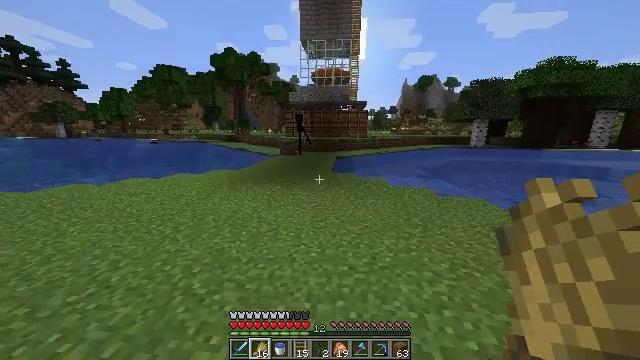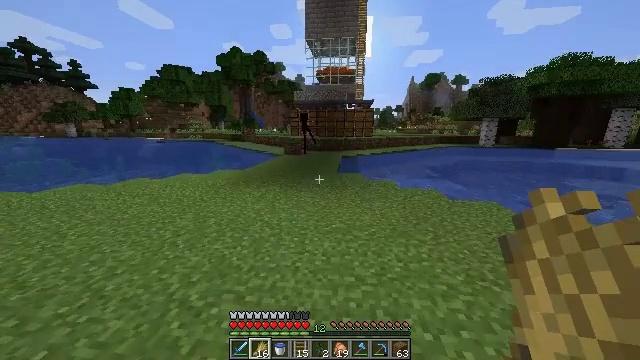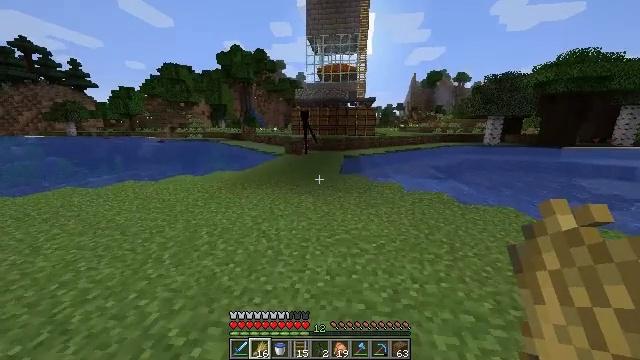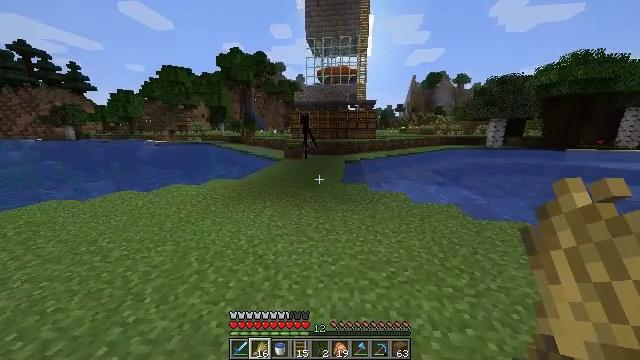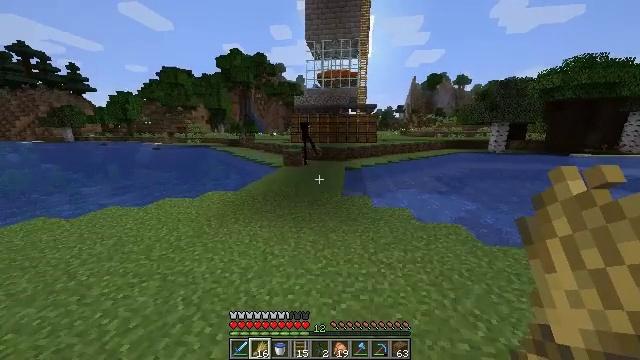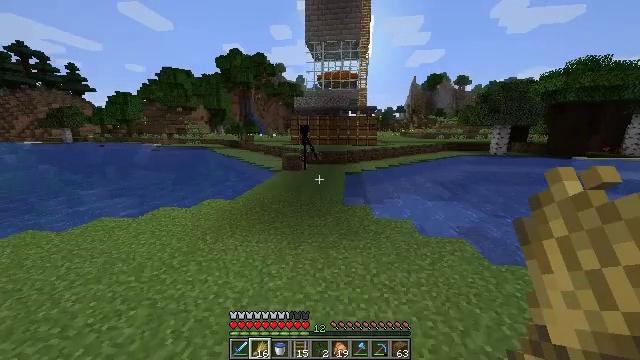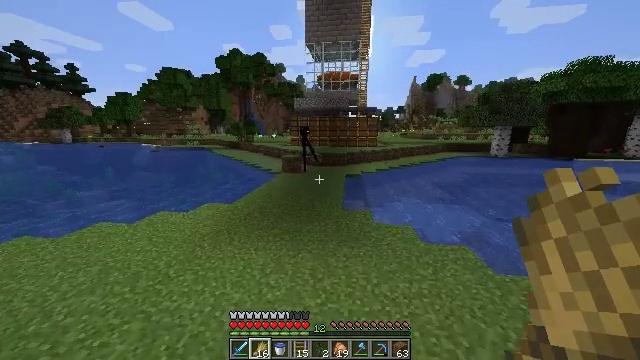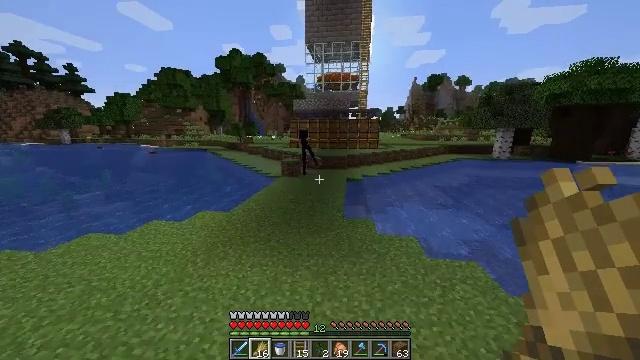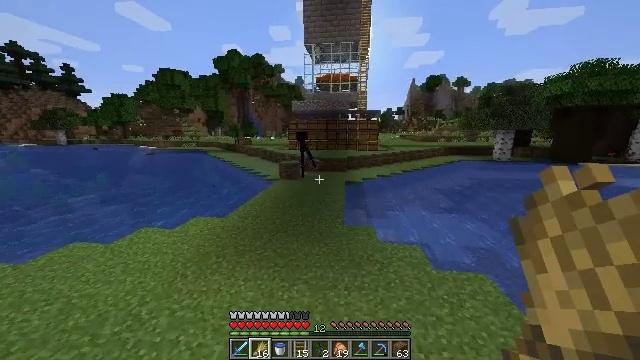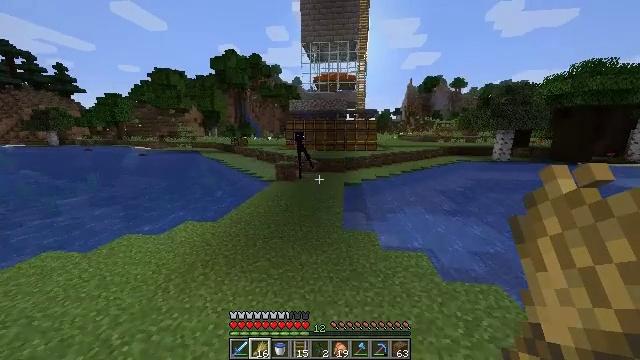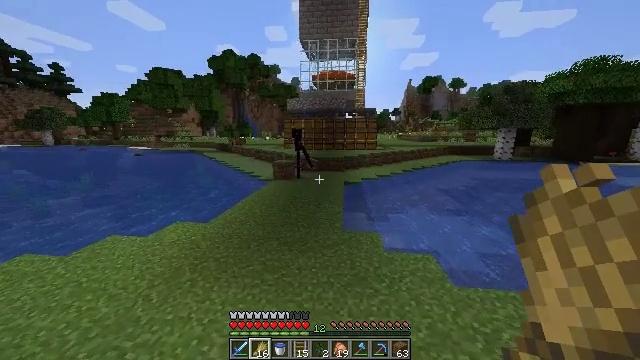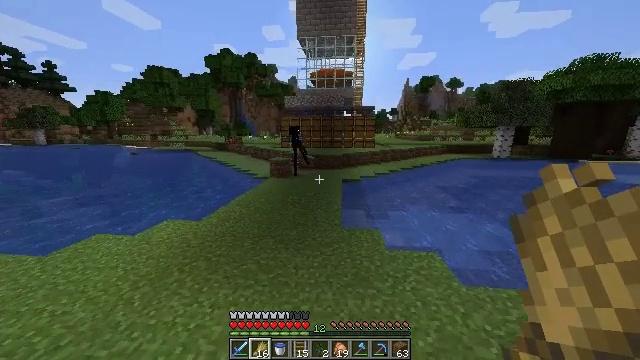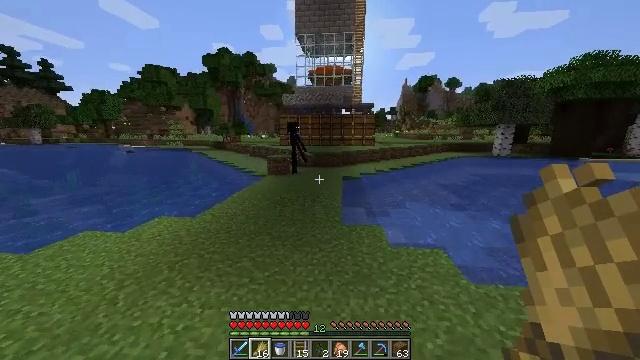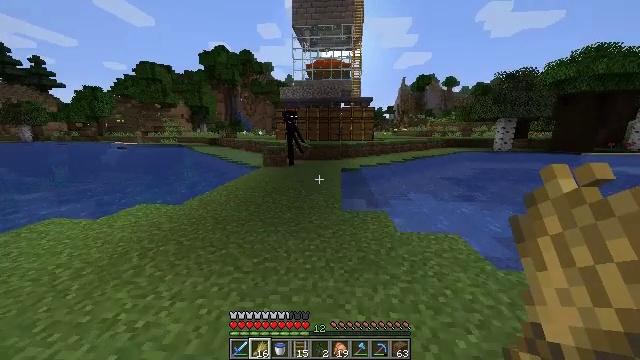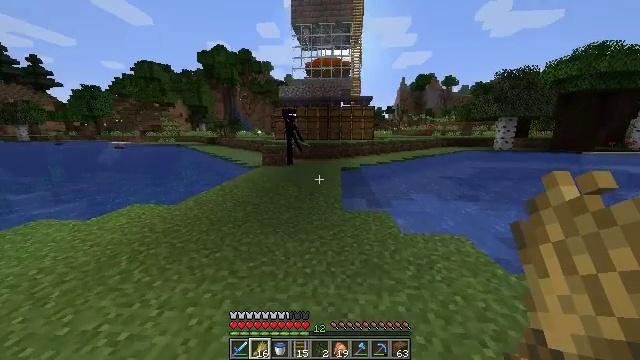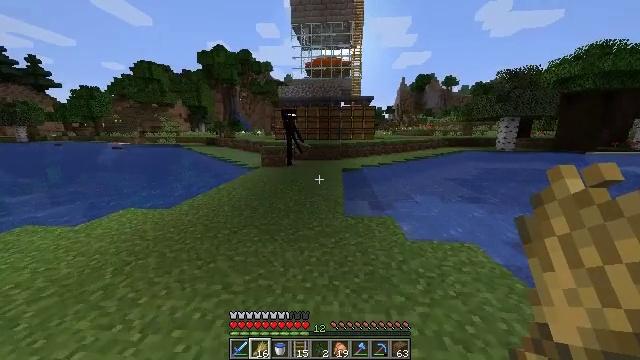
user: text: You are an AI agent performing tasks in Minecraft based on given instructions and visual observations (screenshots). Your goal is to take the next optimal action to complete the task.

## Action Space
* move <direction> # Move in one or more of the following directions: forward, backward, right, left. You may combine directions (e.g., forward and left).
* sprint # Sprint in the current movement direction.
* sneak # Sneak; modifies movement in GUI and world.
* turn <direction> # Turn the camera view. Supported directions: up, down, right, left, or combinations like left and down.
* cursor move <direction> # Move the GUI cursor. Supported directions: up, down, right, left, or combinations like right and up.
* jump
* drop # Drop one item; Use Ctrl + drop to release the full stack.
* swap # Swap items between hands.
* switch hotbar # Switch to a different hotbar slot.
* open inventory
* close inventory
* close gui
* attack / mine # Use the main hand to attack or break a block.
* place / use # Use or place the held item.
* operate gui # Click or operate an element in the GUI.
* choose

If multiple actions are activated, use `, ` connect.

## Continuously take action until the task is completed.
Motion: motion action
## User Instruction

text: In the crafting table, create a piston.
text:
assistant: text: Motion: move forward, turn left
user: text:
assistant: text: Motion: move forward
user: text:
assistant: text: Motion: move forward, jump
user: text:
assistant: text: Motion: move forward, jump
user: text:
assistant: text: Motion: move forward, jump
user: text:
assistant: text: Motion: move forward, jump
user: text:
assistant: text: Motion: move forward, jump
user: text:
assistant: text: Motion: move forward, jump
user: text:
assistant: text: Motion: move forward, jump
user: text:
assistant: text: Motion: move forward, jump
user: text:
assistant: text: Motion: move forward, jump
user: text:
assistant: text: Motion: move forward, sprint, jump
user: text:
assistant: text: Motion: move forward, sprint, jump
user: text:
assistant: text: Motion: move forward, sprint, jump
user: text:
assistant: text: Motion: move forward, sprint, jump
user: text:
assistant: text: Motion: move forward, jump
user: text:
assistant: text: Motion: move forward, jump
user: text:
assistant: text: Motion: move forward, jump
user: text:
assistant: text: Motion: move forward, jump
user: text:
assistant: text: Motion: move forward, jump
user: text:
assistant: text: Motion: move forward, jump
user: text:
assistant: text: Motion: move forward, jump
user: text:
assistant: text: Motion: move forward, jump
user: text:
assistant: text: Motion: move forward, sprint, jump
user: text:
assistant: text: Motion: move forward, sprint, jump
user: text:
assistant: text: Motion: move forward, sprint, jump
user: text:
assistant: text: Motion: move forward, sprint, jump
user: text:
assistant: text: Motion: move forward, jump
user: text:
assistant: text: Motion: move forward, jump
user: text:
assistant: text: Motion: move forward, jump